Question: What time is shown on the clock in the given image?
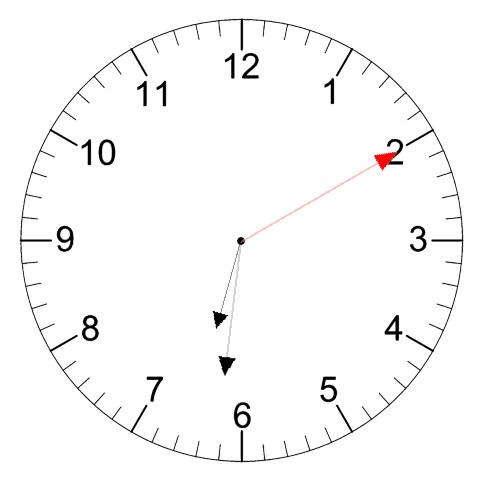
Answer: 06:31:10